Question: I am attempting to use the Microsoft.Practices.Prism library in a universal windows phone/windows 8.1 app in Visual studio 2013. It was working great for the first day. Today when I logged in my build would fail because it claimed it did not have a reference to Microsoft.Practices, however intellisense would pick up both Microsoft.Practices and Microsoft.Practices.Prism. So I uninstalled Prism using nuget package manager, then reinstalled it. Now I am getting this error.
I have seen posts claiming that updating nuget solved this issue but I have the most recent version (I uninstalled nuget and reinstalled)

Edit: Just for clarification <URL> does support 4.5 so this error does not really make much sense
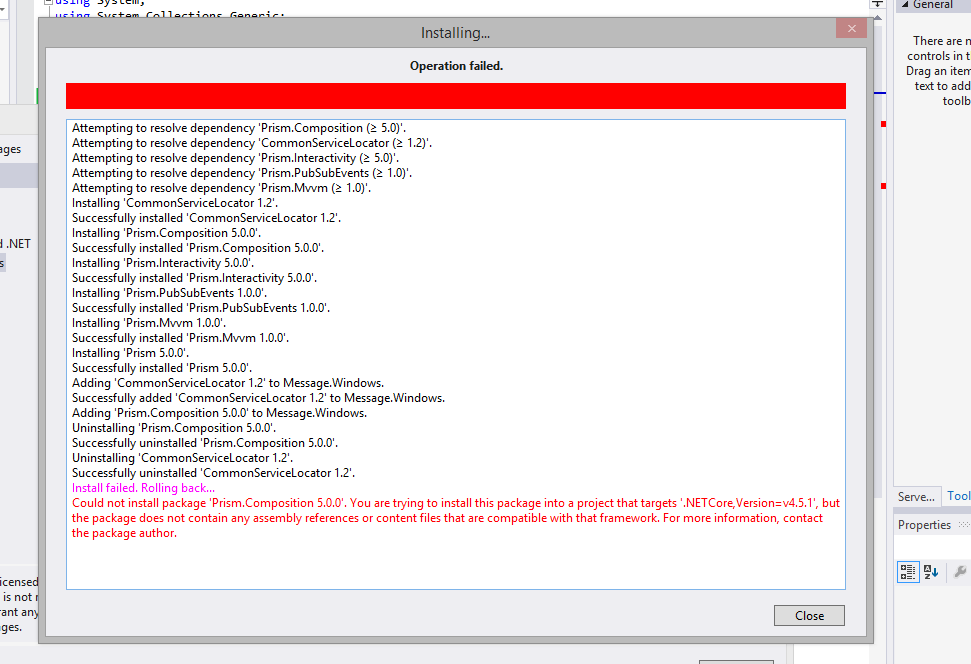
Answer: NuGet will not let you install a NuGet package into a project that is targeting a .NET framework which is not included in the NuGet package.
Your project is targeting Windows 8/Windows Store (.NETCore). The Prism.Composition NuGet package has an assembly for the full .NET Framework. NuGet considers these to not be compatible which is why you are getting the error. The Prism NuGet package may be using parts of the full .NET Framework which are not available to a Windows Store application which is why NuGet is failing.
The version number is not the problem. If your project was targeting the full .NET Framework 4.5.1 then you could install Prism.Composition which has an assembly for the full .NET Framework 4.5.
In order to install a NuGet package into a Windows Store project it would need to explicitly target Windows 8 or include a Portable Class Library (PCL) which is compatible.
There are a couple of <URL> that you might be able use instead.